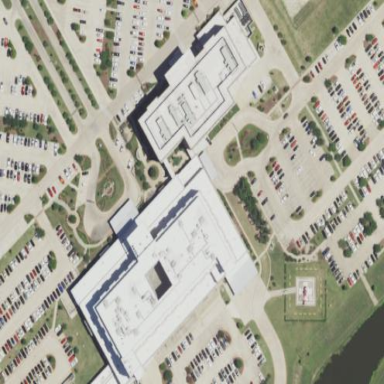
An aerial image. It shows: Healthcare facility identified as hospital.